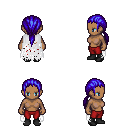
a pixel art fantasy rpg character, female body template, human, dark skin, white tattered cape, red pants, blue ponytail hairstyle, black shoes, four views (front, back, left, right), 2x2 character sprite sheet, small pixel art, hard edges, no anti-aliasing